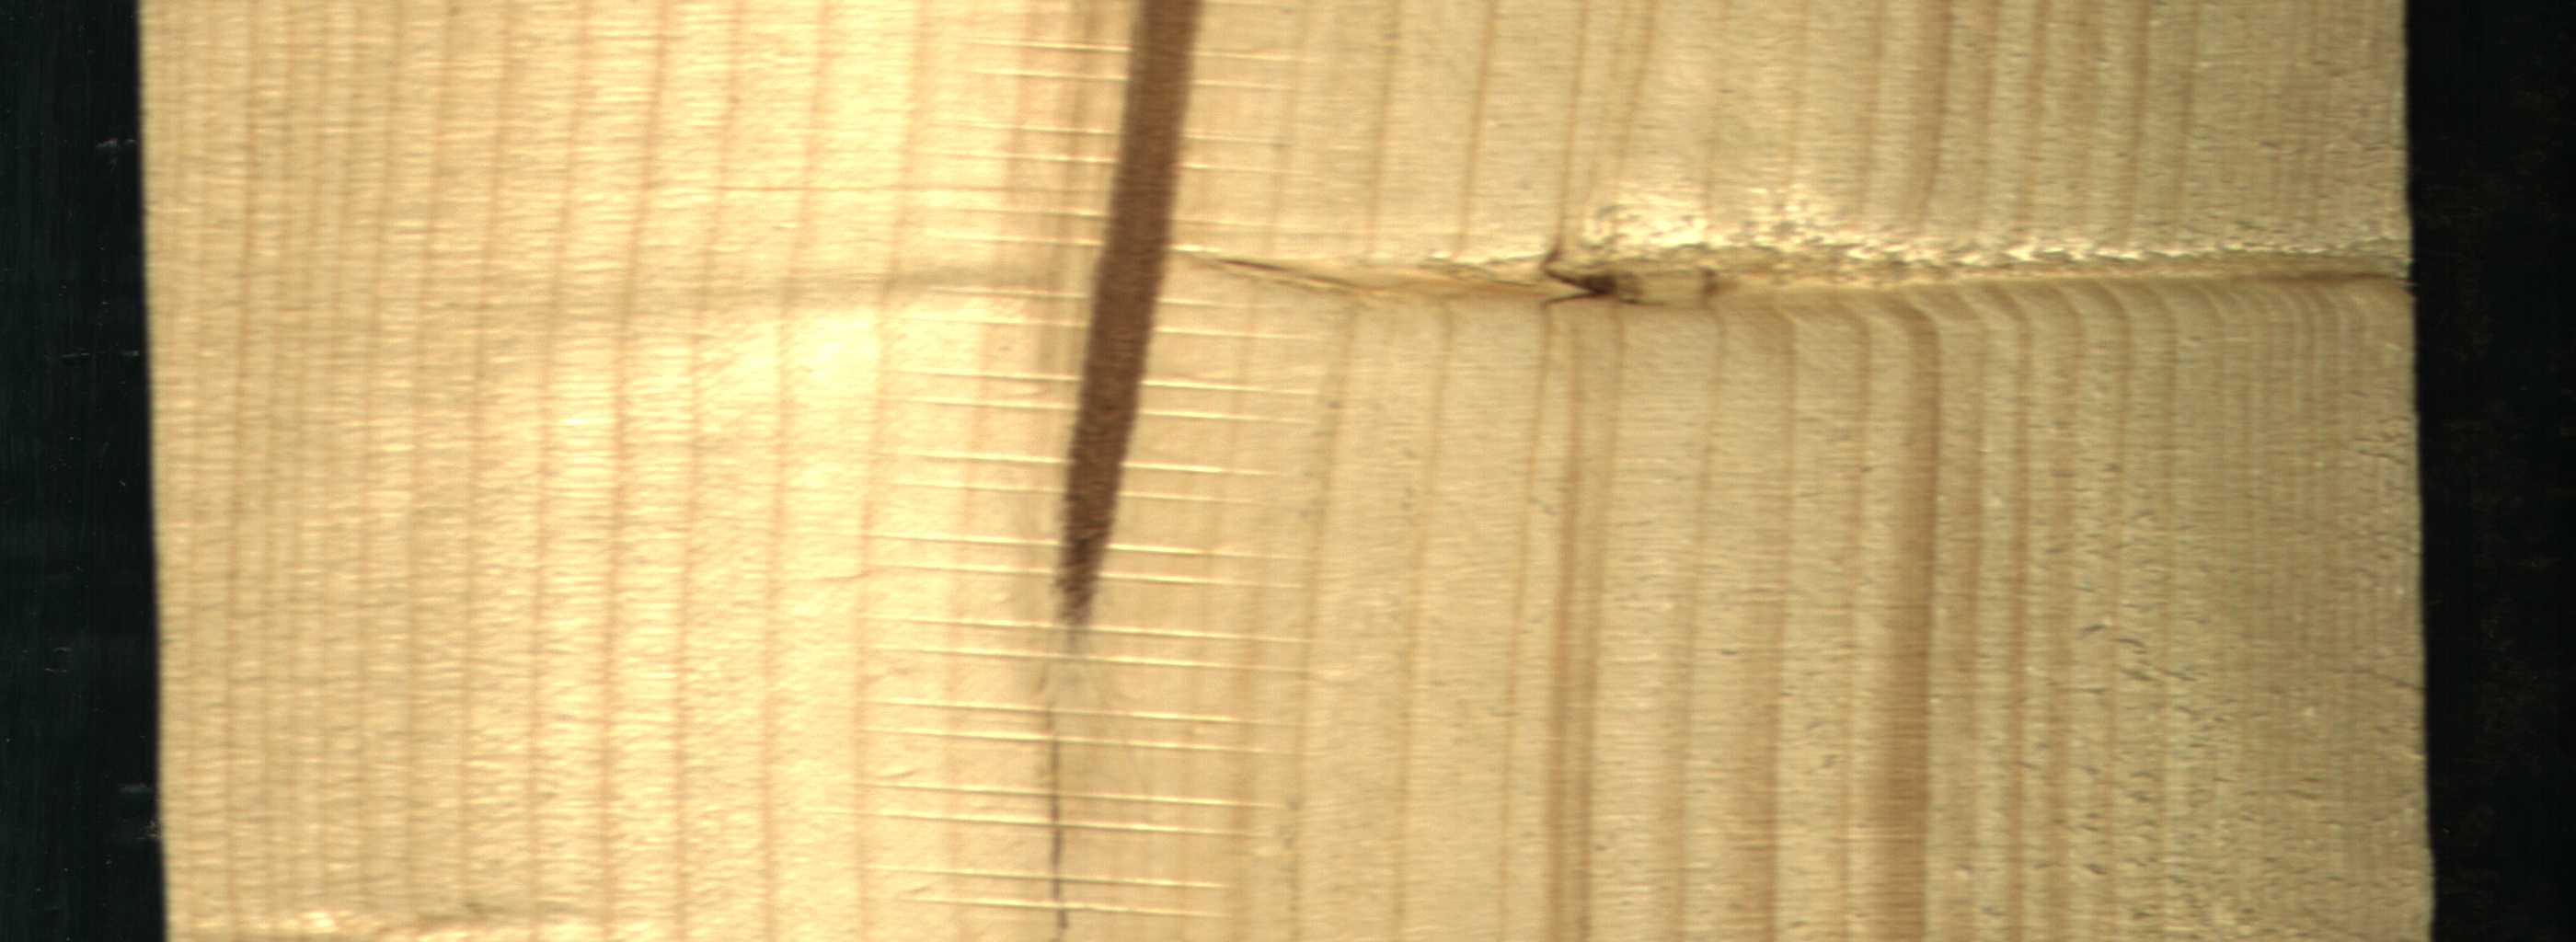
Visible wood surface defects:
Marrow
Live_Knot